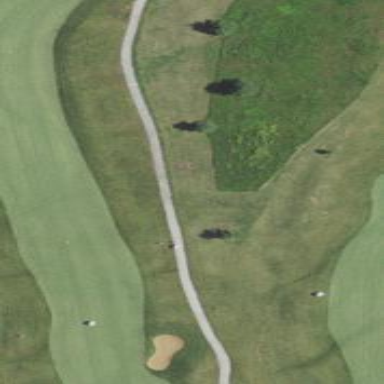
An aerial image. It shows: Grassy area designated as golf fairway.